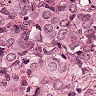
Metastatic tissue present: yes